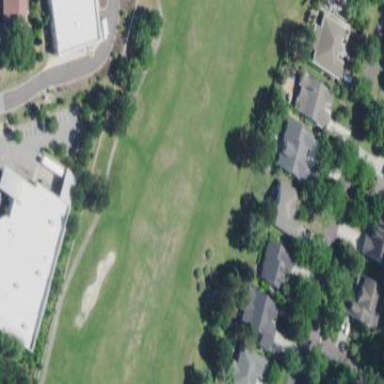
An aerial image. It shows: Golf fairway surrounded by grass.